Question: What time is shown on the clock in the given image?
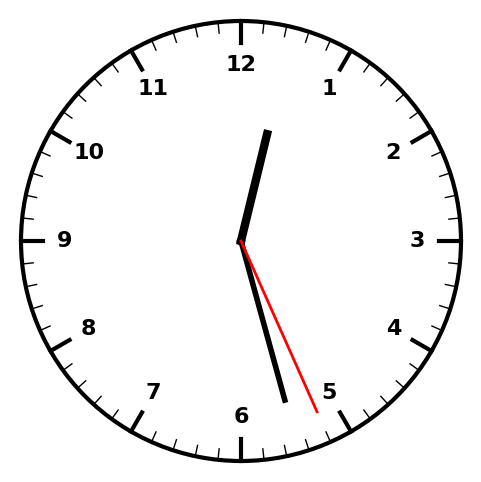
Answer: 12:27:26